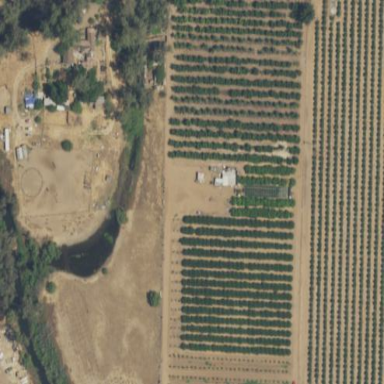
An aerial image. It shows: Orchard.